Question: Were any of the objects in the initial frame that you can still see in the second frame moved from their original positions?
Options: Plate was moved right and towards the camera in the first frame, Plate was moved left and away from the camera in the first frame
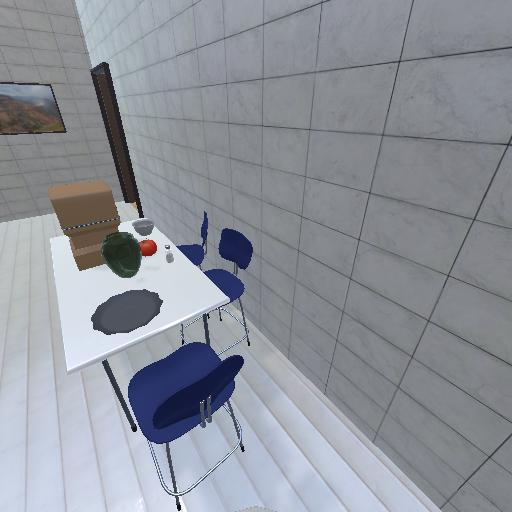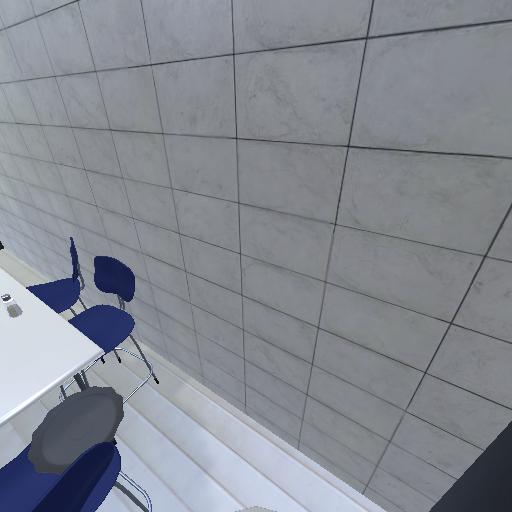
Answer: Plate was moved right and towards the camera in the first frame